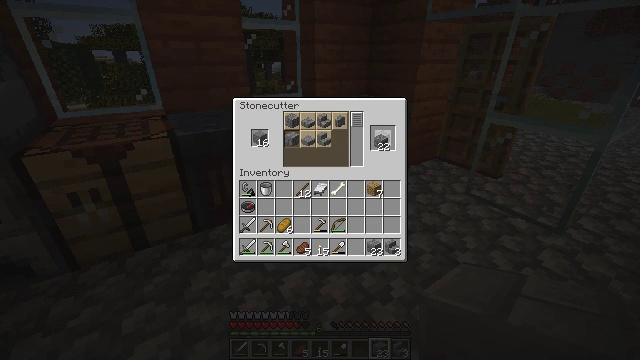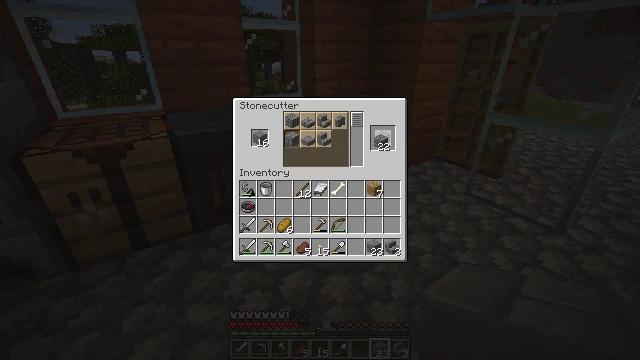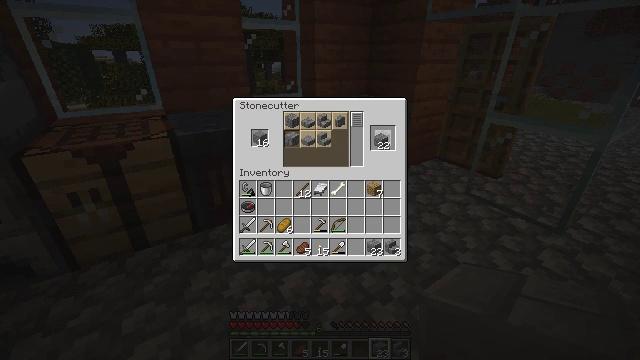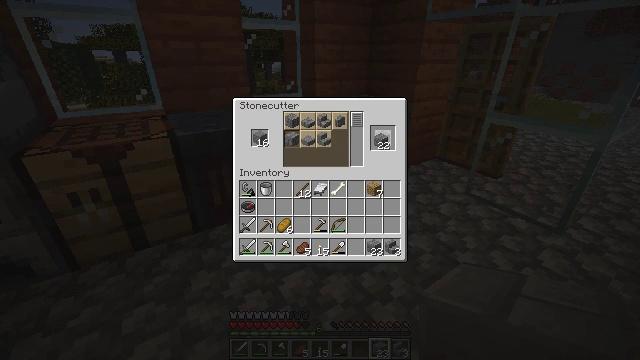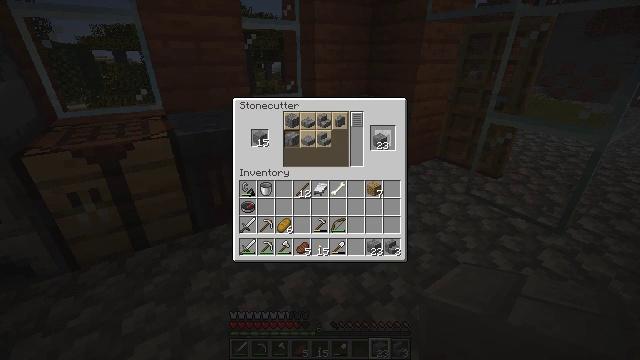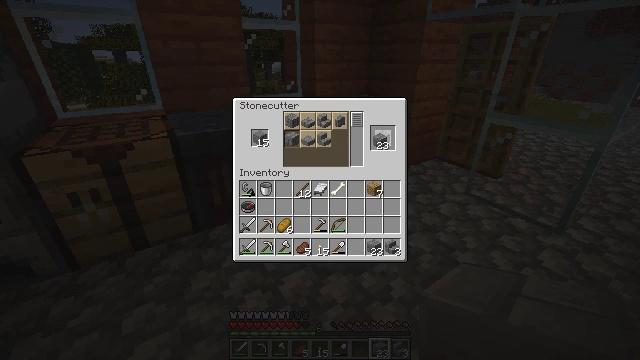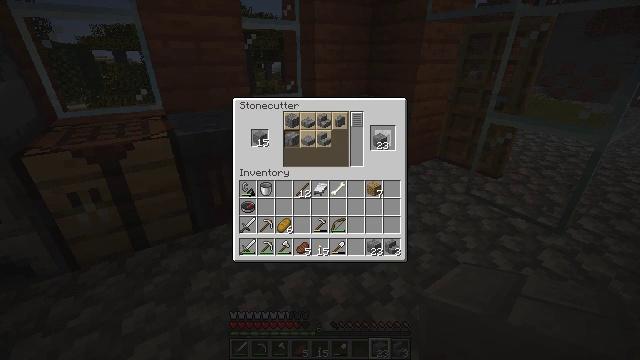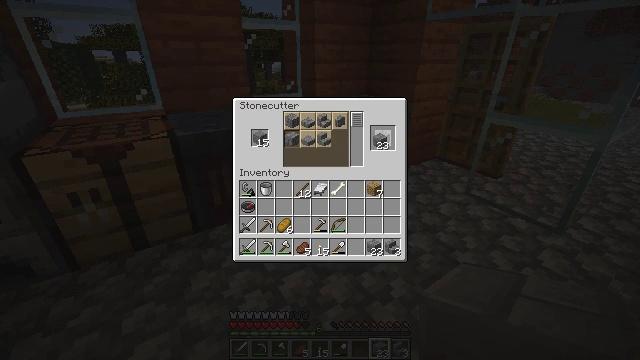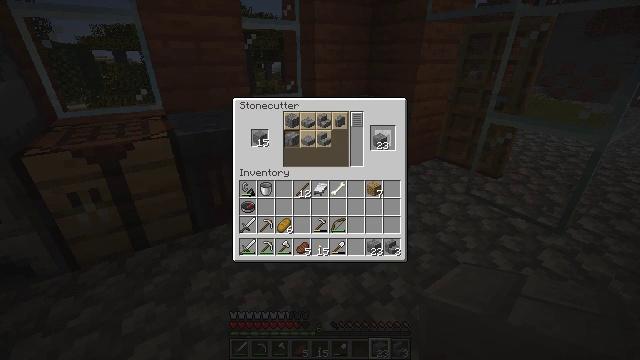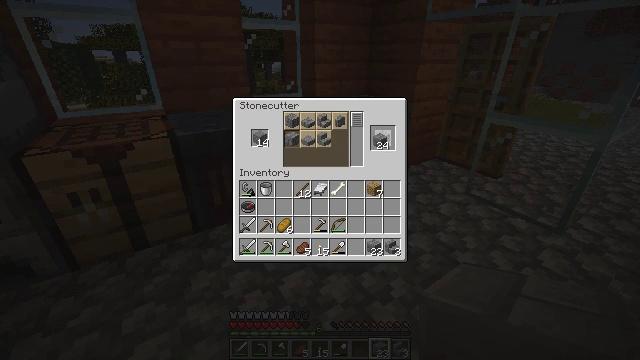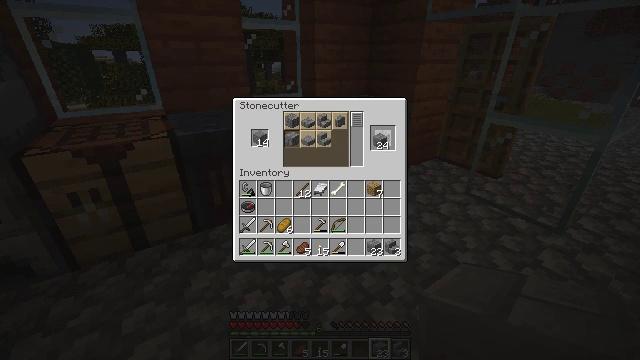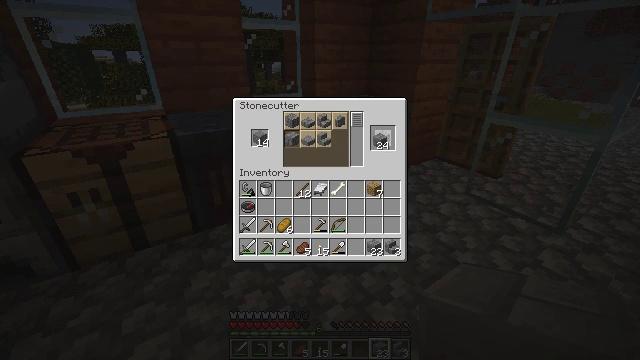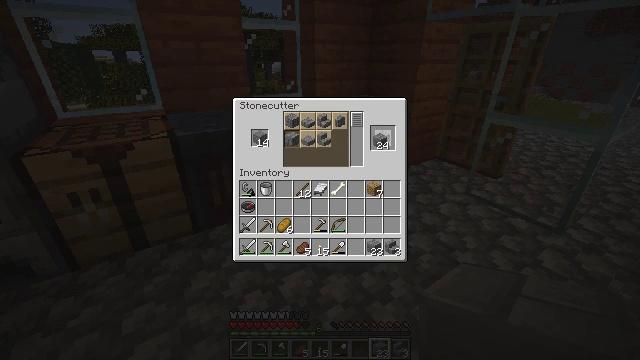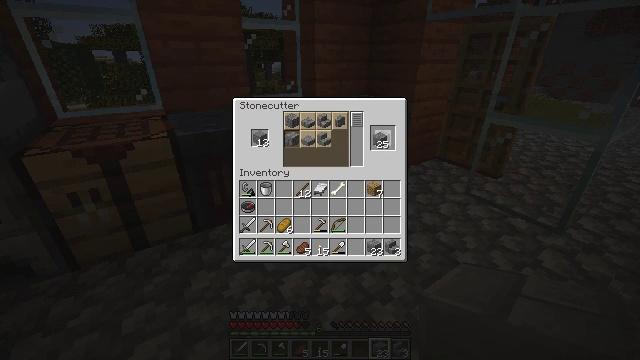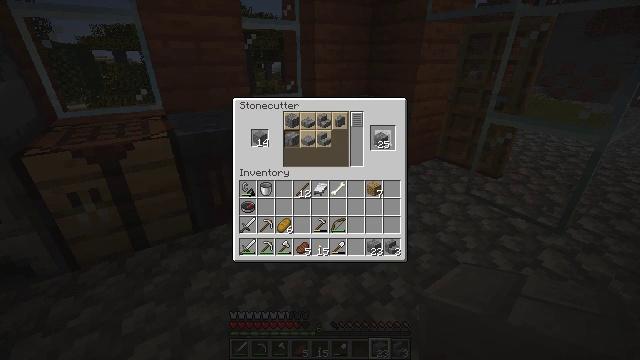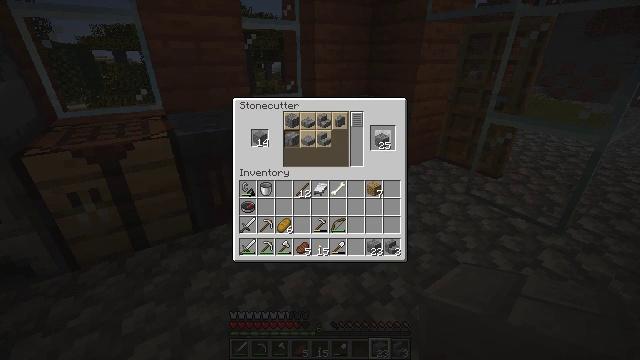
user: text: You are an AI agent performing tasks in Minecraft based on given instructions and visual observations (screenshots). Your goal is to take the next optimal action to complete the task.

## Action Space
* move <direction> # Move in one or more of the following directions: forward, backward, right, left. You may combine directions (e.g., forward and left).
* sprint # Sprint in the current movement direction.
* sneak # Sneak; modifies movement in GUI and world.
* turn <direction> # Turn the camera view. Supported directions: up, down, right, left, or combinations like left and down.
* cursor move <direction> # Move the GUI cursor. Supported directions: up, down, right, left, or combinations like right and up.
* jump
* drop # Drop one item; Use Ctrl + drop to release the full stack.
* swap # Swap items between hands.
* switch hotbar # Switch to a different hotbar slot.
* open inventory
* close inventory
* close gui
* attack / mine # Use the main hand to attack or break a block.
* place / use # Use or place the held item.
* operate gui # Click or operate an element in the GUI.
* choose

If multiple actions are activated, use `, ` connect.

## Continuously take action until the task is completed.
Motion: motion action
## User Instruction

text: Craft stone bricks.
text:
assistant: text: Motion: attack / mine
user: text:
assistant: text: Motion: attack / mine
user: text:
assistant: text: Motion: attack / mine
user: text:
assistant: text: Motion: no_op
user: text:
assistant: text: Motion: no_op
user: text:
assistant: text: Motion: attack / mine
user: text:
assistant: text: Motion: attack / mine
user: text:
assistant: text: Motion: attack / mine
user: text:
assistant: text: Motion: no_op
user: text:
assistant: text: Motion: attack / mine
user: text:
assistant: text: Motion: attack / mine
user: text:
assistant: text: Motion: attack / mine
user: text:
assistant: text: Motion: no_op
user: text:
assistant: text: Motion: no_op
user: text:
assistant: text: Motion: attack / mine
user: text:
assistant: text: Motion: attack / mine
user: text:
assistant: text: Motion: attack / mine
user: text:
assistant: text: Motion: no_op
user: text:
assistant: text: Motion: attack / mine
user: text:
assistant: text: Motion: attack / mine
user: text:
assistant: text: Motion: attack / mine
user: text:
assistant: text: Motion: no_op
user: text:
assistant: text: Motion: attack / mine
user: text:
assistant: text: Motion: attack / mine
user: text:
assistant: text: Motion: attack / mine
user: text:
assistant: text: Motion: no_op
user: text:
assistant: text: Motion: attack / mine
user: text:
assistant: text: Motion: attack / mine
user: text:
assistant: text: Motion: attack / mine
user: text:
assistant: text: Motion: no_op